Question: I have an ec2 instance that is hosting a CentOS AMI image and the root device is EBS , however it is not EBS optimized.
I have installed a few packages on it now I want to stop and start it again , Amazon documentation says that the EBS data would be available but the instance store data would be lost.
How do I know where(EBS or Instance store) my packages are stored ? I see that package files are in /opr /var /etc directories .
Will I loose my installed packages if I stop and start the Amazon ec2 instance ?

Thanks.
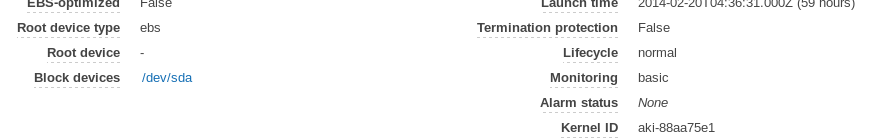
Answer: When you create an EBS backed instance (with ephemeral or instance store storage, and it doesn't matter whether it's optimized or not optimized) you don't lose data in your '/opt' or '/var' or '/etc' directory or any of the system data. So you are safe to stop and then restart it. Keep in mind that your internal and public IP addresses change once you restart it.
The only data that you lose is if you have ephemeral volumes which are generally mounted volumes with devices like /dev/sdb, /dev/xvdb, /dev/xvdc, etc.
If you create an instance store "only" instance then you lose everything. However, you will be able to tell if your instance is this type by not having the option to "stop" it. Meaning you can only terminate it. These are the first type of instances that EC2 offered when they started and maybe up until 3-4 years ago were the only ones, so they are not used that much AFAIK unless you need an ephemeral volume as your root volume.
[Edit]
This is what it's supposed to look like for an EBS backed instance (non-optimized):